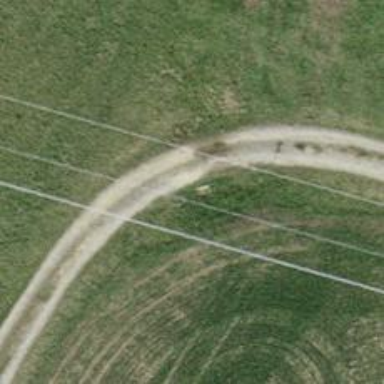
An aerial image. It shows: Dirt track road with grade3 tracktype.